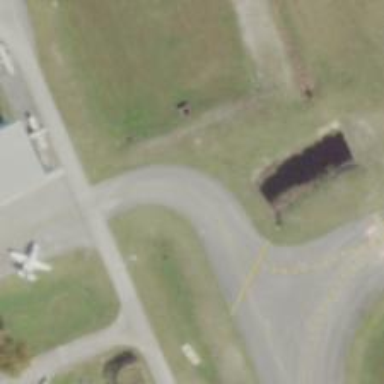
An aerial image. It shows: Image of taxiway at airport.